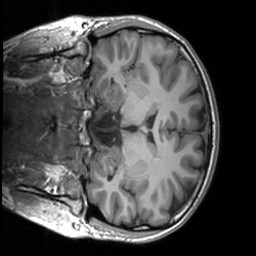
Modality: T1w
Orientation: coronal
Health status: healthy
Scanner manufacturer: siemens
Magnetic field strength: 3 T
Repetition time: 1.9 s
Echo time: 0.00226 s